Brain MRI, t1w sequence, axial 2D slice.
Patient: age 46, sex F, weight 95 kg, height 1.95 m
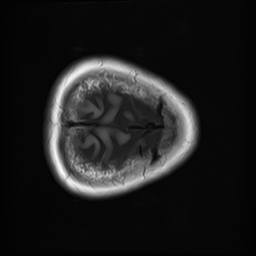